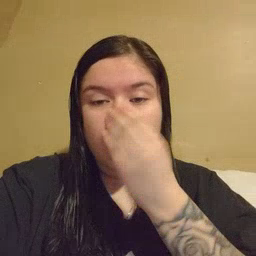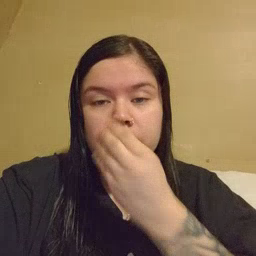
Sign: flower